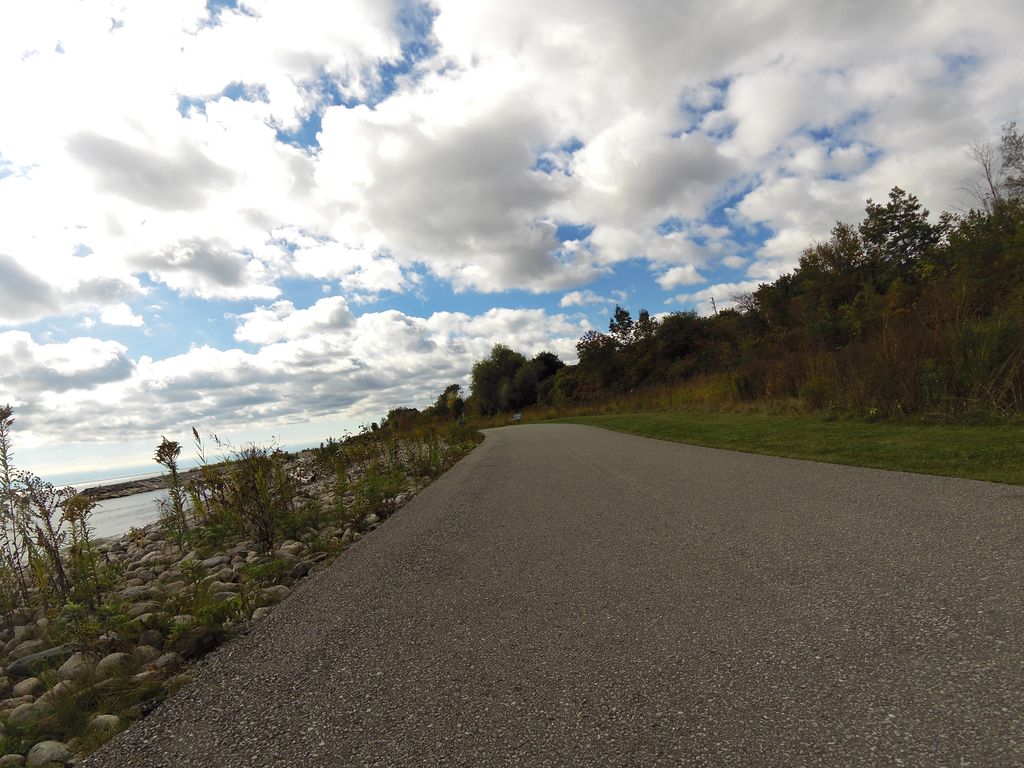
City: toronto